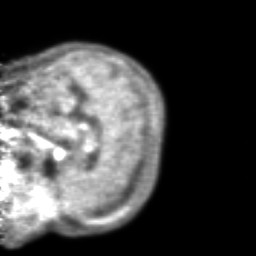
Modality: PET
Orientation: sagittal
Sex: female
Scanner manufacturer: ge